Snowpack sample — Loveland Pass, Silver Plume, Colorado, USA (12/14/25, 10:50 AM MST)
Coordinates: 39.664, -105.882
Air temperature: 36 °F
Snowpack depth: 67 cm
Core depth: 20 cm
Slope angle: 6°, slope face: 326°
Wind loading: low
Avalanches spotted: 0
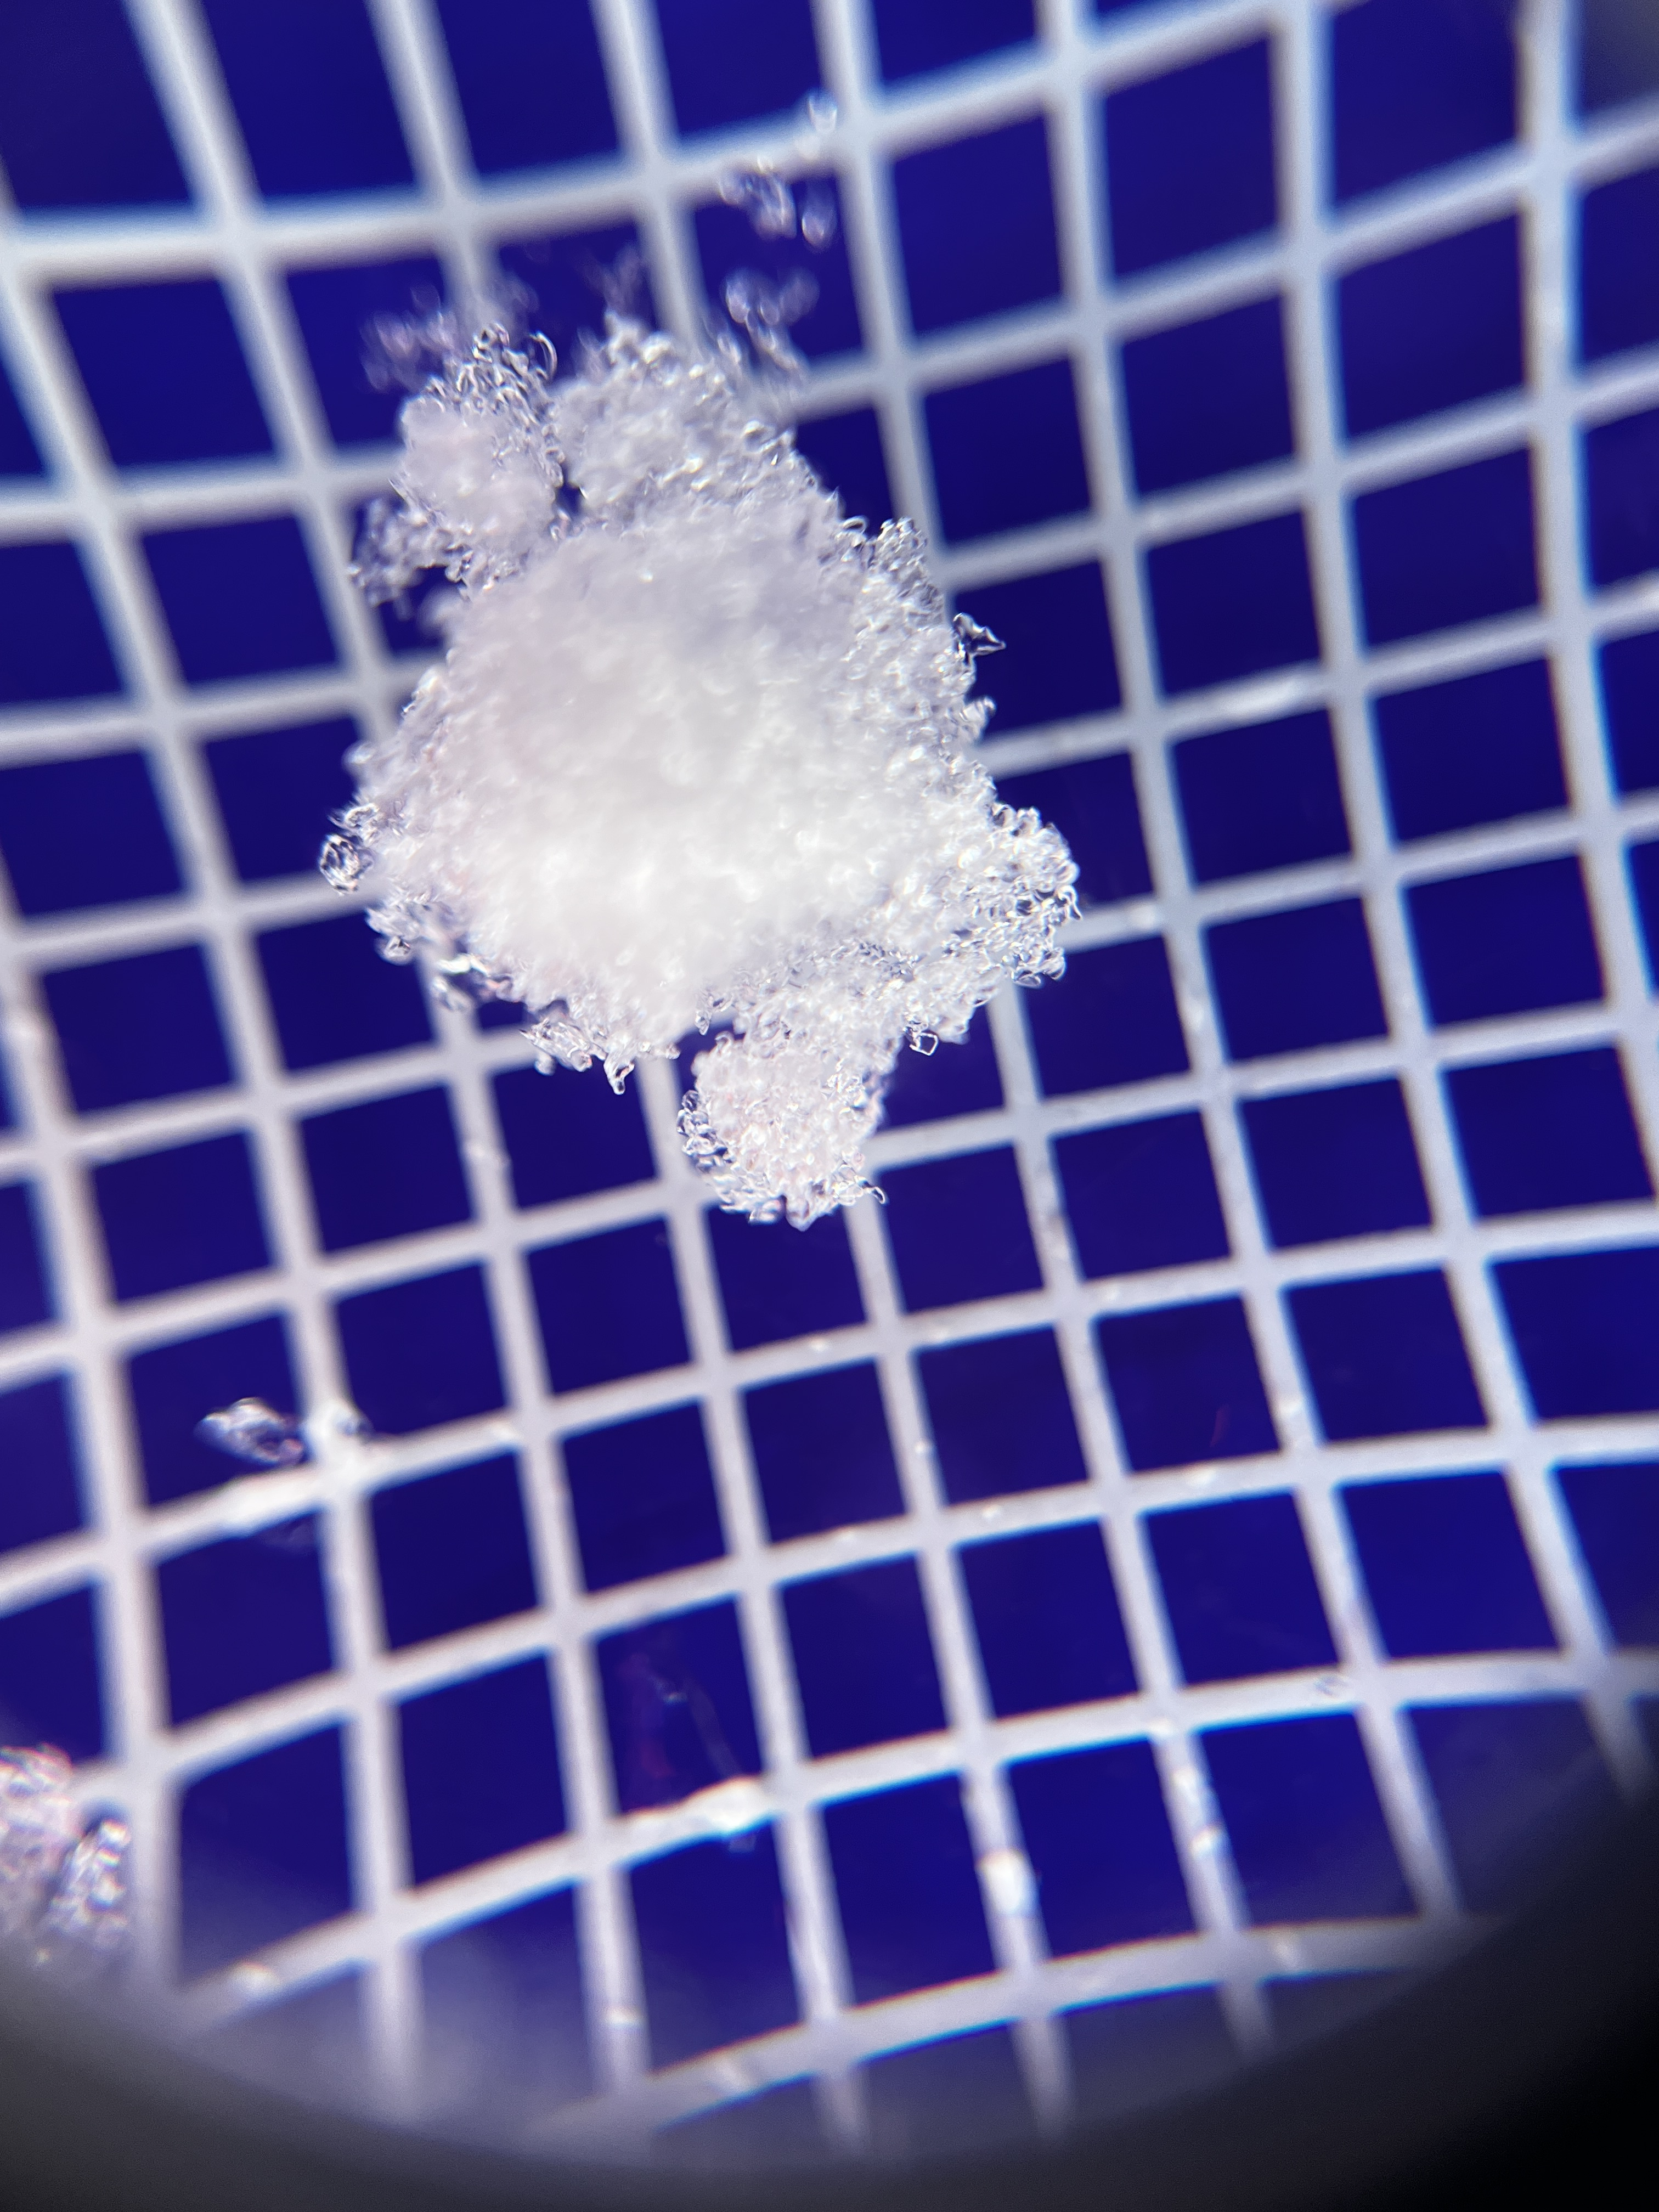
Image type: magnified_profile
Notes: No avalanches spotted, very late start to the season with minimal snowpack